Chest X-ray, PA view. Patient: 68 years old, sex M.
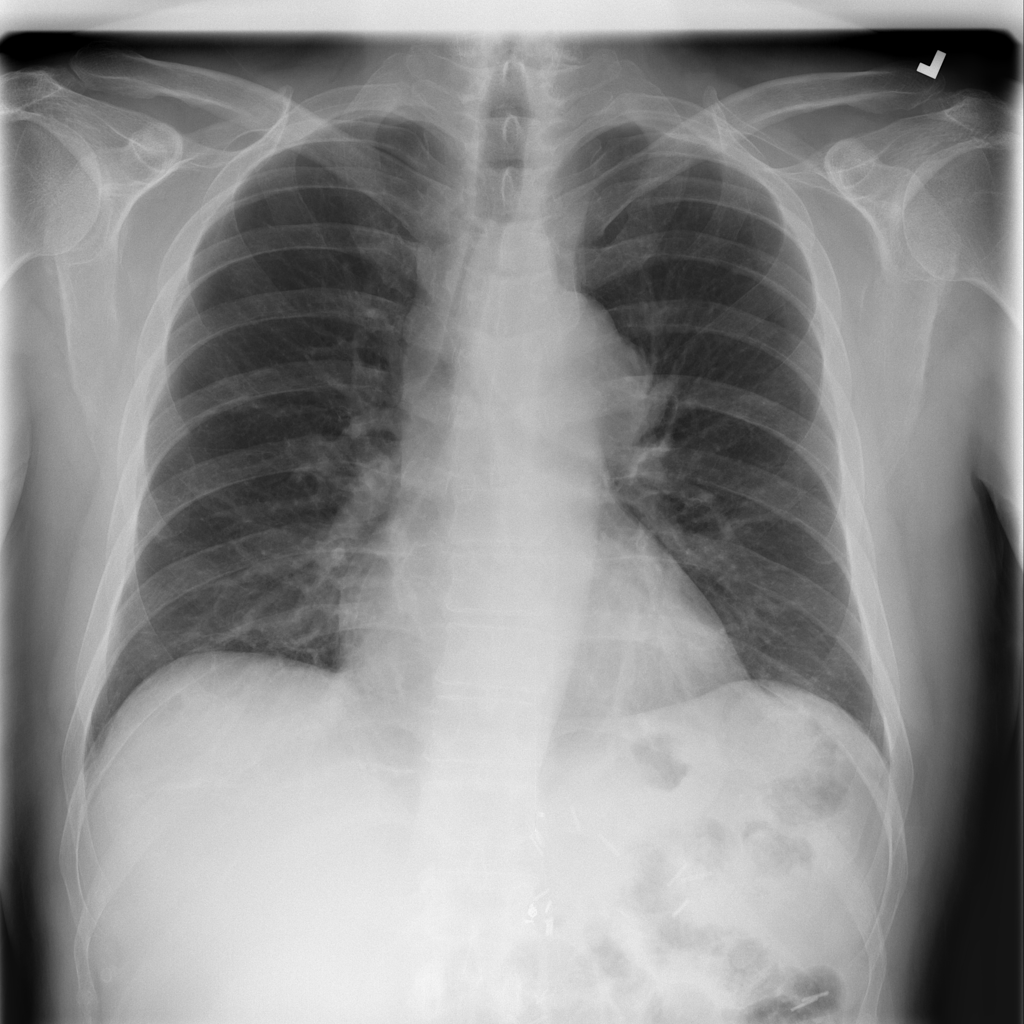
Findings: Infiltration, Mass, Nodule